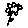
Label: flower